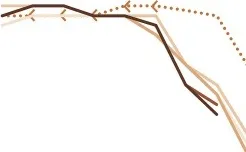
Right ear. Between age 27 and 50 years. Curves indicate air conduction thresholds. Arrows and brackets indicate bone conduction (BC) thresholds, as measured at age 27.
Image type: pathology (immunostaining)